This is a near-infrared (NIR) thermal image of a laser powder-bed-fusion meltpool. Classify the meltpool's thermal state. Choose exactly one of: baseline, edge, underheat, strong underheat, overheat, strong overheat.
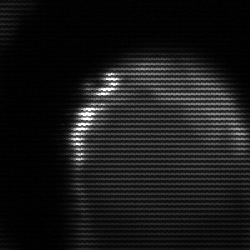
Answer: edge